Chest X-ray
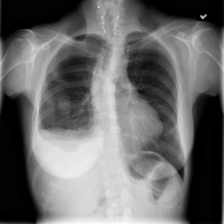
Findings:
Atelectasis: negative
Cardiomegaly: negative
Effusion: positive
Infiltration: negative
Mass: negative
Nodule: negative
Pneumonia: negative
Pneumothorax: negative
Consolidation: negative
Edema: negative
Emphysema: negative
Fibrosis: negative
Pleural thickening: negative
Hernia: negative